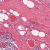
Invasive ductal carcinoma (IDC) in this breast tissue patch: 0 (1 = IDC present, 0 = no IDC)